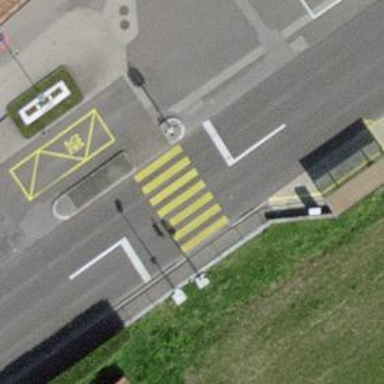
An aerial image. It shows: Zebra crossing on the road.